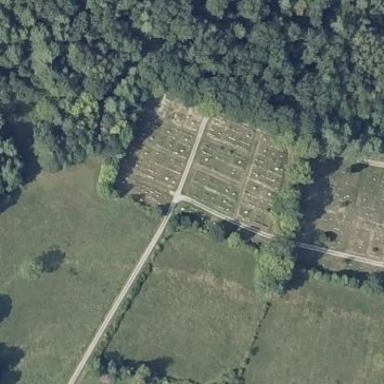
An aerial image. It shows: Cemetery.